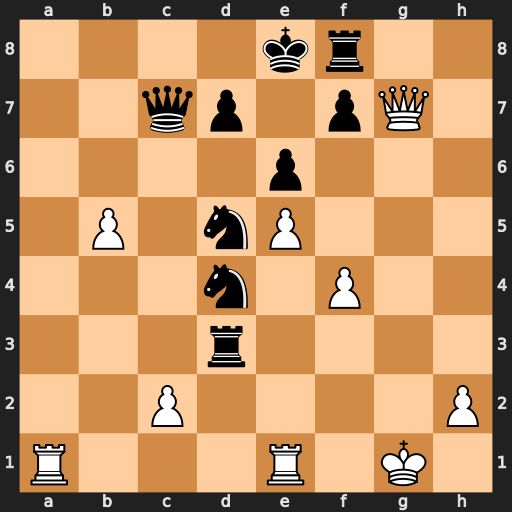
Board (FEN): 4kr2/2qp1pQ1/4p3/1P1nP3/3n1P2/3r4/2P4P/R3R1K1
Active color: w
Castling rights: -
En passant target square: -
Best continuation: Ra8+ Qd8 Rxd8+